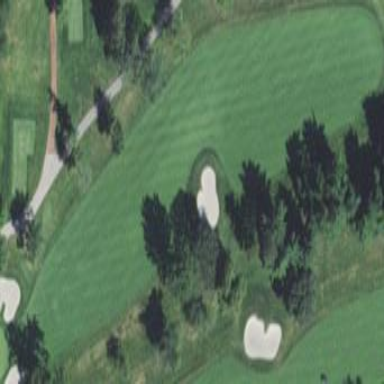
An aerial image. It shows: Well-maintained grassy area known as fairway on golf course.